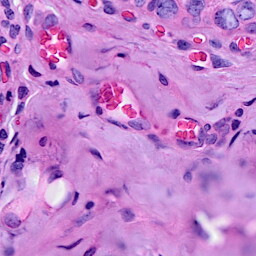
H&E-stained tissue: Breast